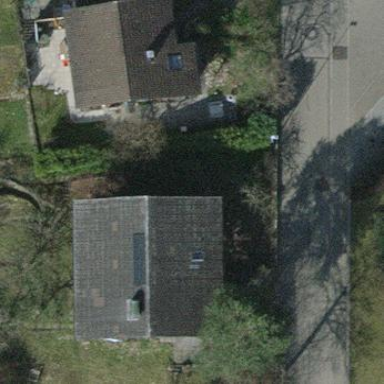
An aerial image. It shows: Detached building.